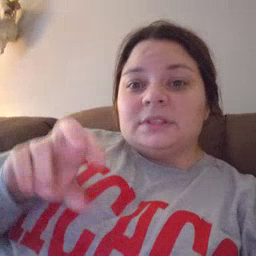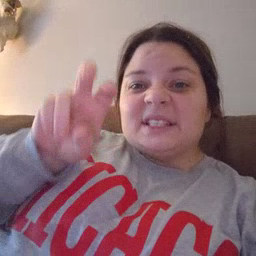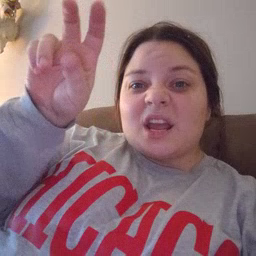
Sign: stairs